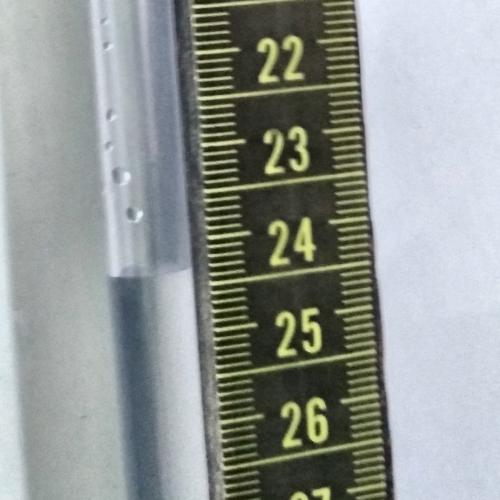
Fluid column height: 24.3 cm